Question: I am having a code, which gives incorrect output as i am working with big numbers.
I want a solution to this that how could i improve this to accommodate big numbers.
CODE:
'''
static int get(int n,int i,int digit)
{
int p;
p=(int)Math.pow(10,i-1);
n=n/p;
return n%10;
}
static boolean check_pal(int n)
{
int digit;
digit=(int) (Math.log10(n)+1);
int a=0,b=0,i,j,p;
int sum=0;
for(i=1,j=digit-1 ; i<=digit ; i++,j-- )
{
a=(int) get(n,i,digit);
sum+=a*Math.pow(10,j);
}
if(sum==n)
return true;
else
return false;
}
static int reverse(int n)
{
int digit;
digit=(int) (Math.log10(n)+1);
int a=0,b=0,i,j,p;
int sum=0;
for(i=1,j=digit-1 ; i<=digit ; i++,j-- )
{
a=(int) get(n,i,digit);
sum+=a*Math.pow(10,j);
}
return n+sum;
}
public static void main(String[] args) {
try{
Scanner sc=new Scanner(System.in);
int n=sc.nextInt();
if(n<10 || n>999){
System.out.println("None");
return;}
boolean c;
for(int i=1 ; i<=100 ; i++)
{
System.out.println("iteration"+i+" value is "+n);
c=check_pal(n);
if(c==true)
{
System.out.println(n);
return;
}
n=reverse(n);
}
System.out.println("None");
}
catch(Exception e)
{
System.out.println("NONE");
}
}
'''
Here is output:

In output, Iteration 17th get negative value this shows overflow.
I want a solution so that this work for all inputs between 10 to 999.
Here is problem definition <URL>
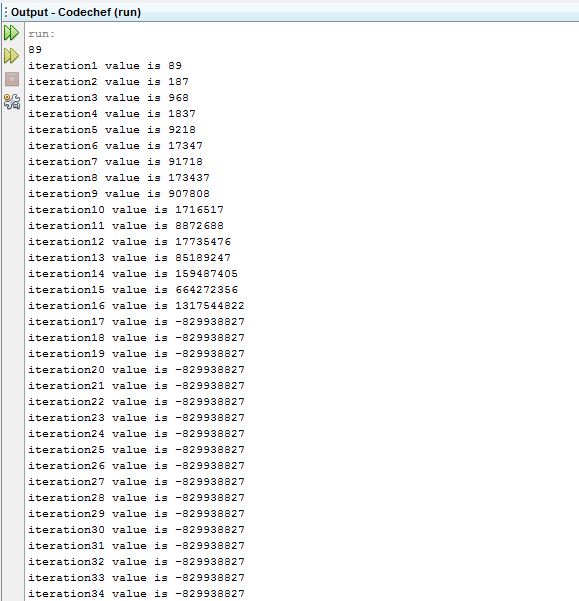
Answer: You could use long instead of int:
'''
static long get(long n,long i,long digit)
{
long p;
p=(long)Math.pow(10,i-1);
n=n/p;
return n%10;
}
static boolean check_pal(long n)
{
long digit;
digit=(long) (Math.log10(n)+1);
long a=0,b=0,i,j,p;
long sum=0;
for(i=1,j=digit-1 ; i<=digit ; i++,j-- )
{
a=(long) get(n,i,digit);
sum+=a*Math.pow(10,j);
}
if(sum==n)
return true;
else
return false;
}
static long reverse(long n)
{
long digit;
digit=(long) (Math.log10(n)+1);
long a=0,b=0,i,j,p;
long sum=0;
for(i=1,j=digit-1 ; i<=digit ; i++,j-- )
{
a=(long) get(n,i,digit);
sum+=a*Math.pow(10,j);
}
return n+sum;
}
'''
iteration25 value is 8813200023188
By the way: your check_pal method could be much shorter:
'''
static boolean check_pal(long n){
return reverse(n) == n;
}
static long reverse(long n)
{
long digit;
digit=(long) (Math.log10(n)+1);
long a=0,b=0,i,j,p;
long sum=0;
for(i=1,j=digit-1 ; i<=digit ; i++,j-- )
{
a=(long) get(n,i,digit);
sum+=a*Math.pow(10,j);
}
return sum;
}
static long reverseAndAdd(long n){
return n + reverse(n);
}
'''
(note I changed the last line of the reverse method and added a reverseAndAdd, because your reverse does not do what it says :-))